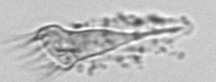
Label: Tintinnina